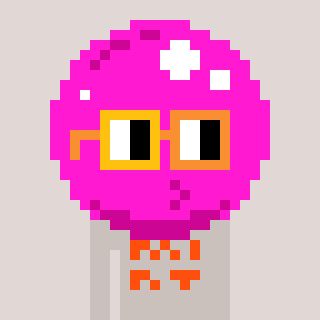
a pixel art character with square yellow and orange glasses, a bubblegum-shaped head and a foggrey-colored body on a warm background